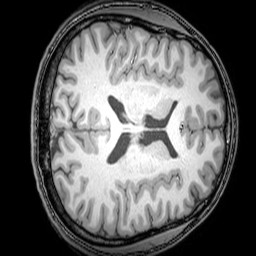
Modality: T1w
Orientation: axial
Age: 25
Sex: male
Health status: healthy
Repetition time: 0.081 s
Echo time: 0.037 s